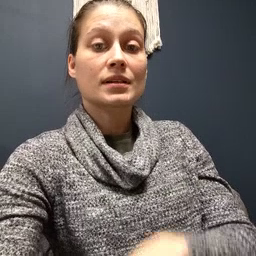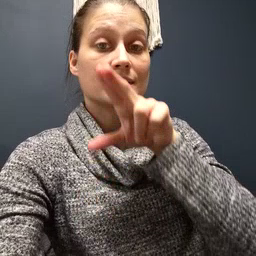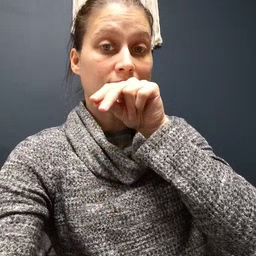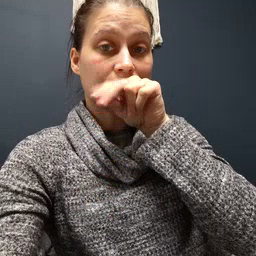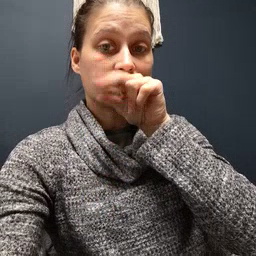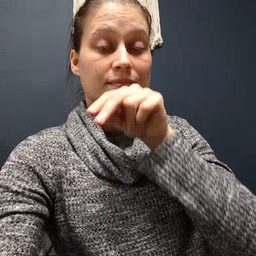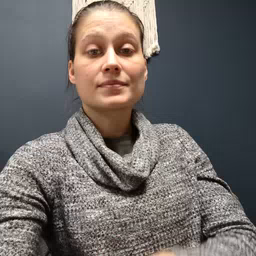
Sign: duck